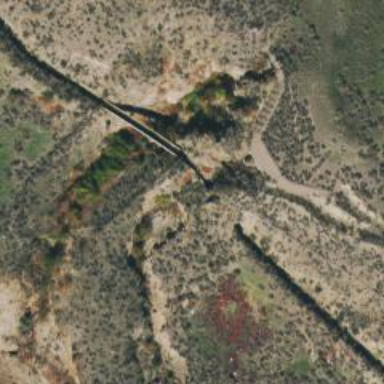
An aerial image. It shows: Aqueduct bridge over canal.